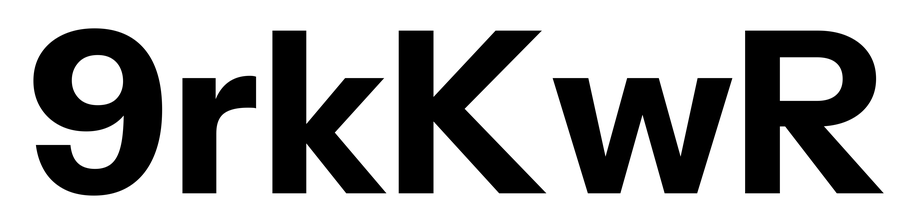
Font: InstrumentSans_Bold